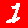
Digit: 1